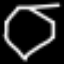
Label: octagon